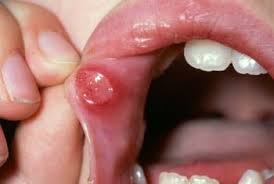
Condition: Mouth Ulcer